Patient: sex F, age 51
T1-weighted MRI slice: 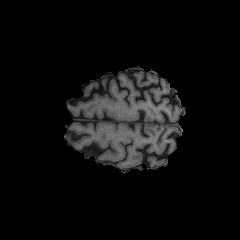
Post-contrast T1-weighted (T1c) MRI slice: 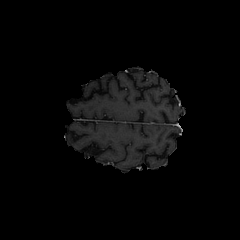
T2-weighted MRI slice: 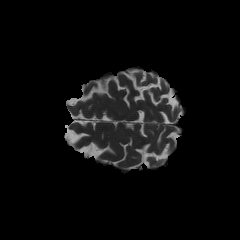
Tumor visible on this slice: no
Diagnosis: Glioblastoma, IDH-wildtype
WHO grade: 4